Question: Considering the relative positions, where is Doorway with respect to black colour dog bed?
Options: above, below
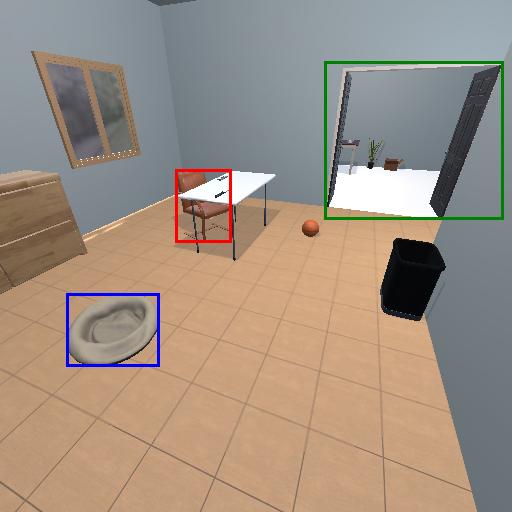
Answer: above